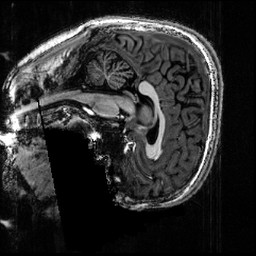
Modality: T1w
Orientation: sagittal
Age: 19
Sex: male